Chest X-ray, PA view. Patient: 47 years old, sex M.
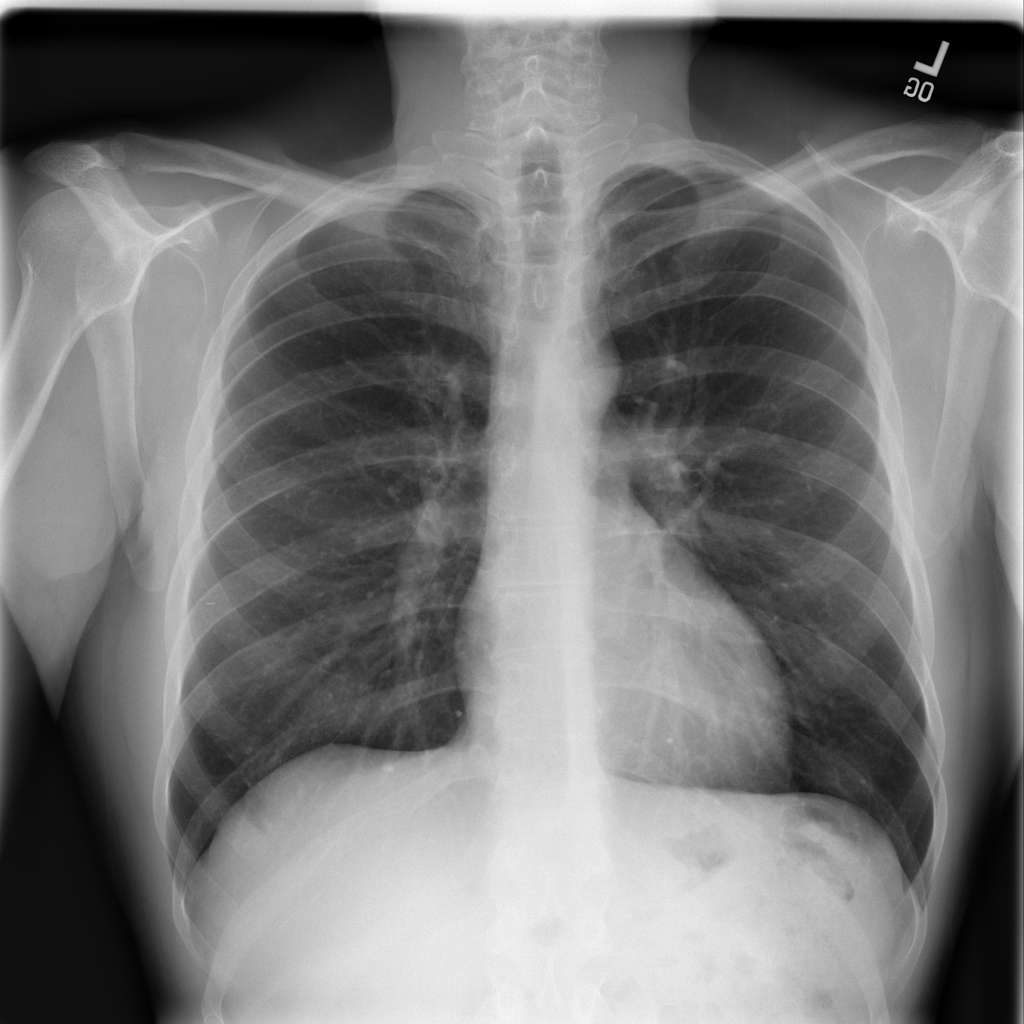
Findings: Infiltration